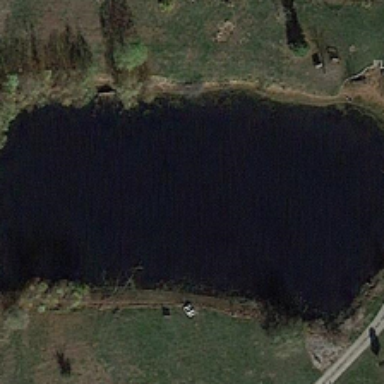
There is a vast lake on the land .